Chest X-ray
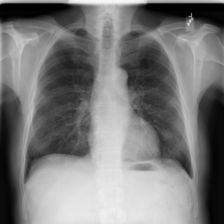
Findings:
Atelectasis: negative
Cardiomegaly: negative
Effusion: negative
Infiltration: positive
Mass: negative
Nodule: negative
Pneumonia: negative
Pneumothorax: negative
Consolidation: negative
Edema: negative
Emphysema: negative
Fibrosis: positive
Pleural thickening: negative
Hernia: negative